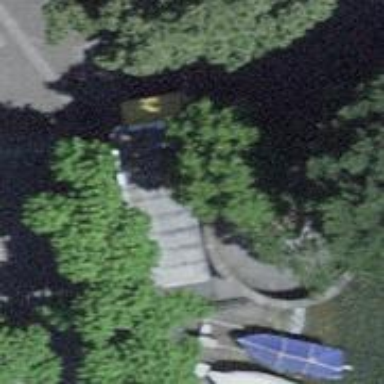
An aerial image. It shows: Ice cream stand or shop.